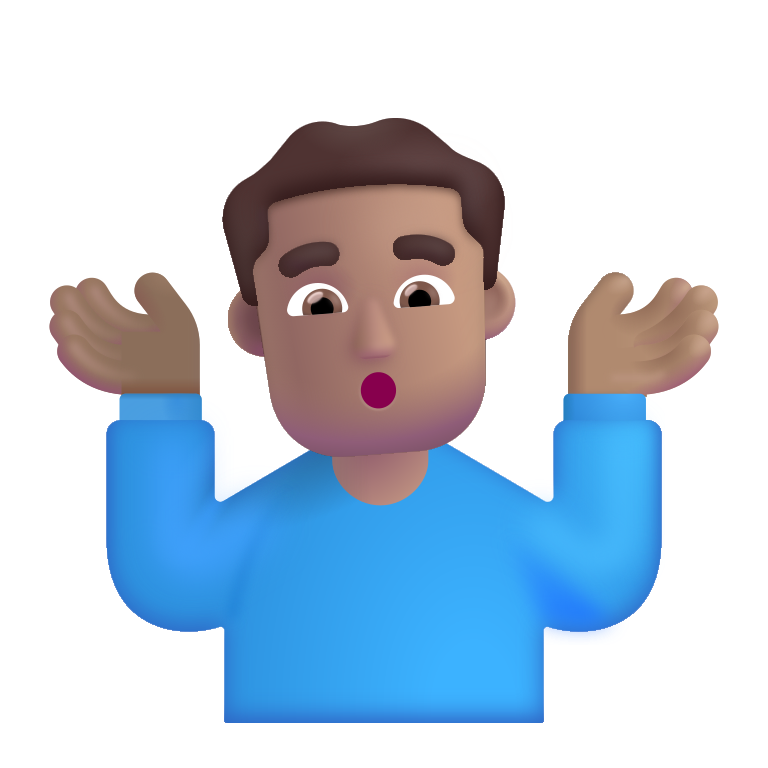
man shrugging color